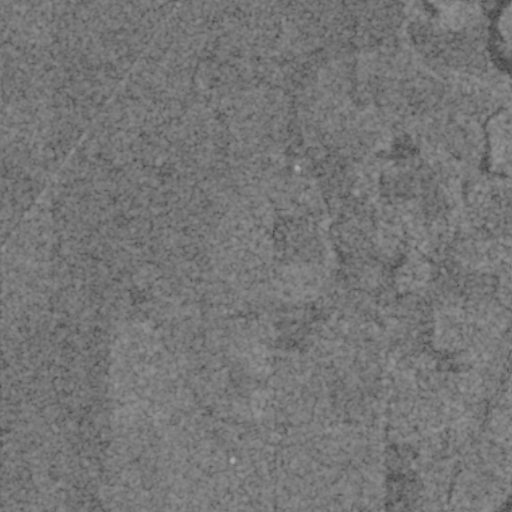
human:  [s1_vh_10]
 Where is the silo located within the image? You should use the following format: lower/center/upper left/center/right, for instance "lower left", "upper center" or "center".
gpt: The silo is located in the lower right of the image.
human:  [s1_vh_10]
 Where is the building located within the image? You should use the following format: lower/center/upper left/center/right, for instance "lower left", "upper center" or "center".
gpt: The building is located in the lower right of the image.
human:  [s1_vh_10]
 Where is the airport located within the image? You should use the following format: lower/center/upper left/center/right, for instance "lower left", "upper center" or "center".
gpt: There is no airport in the image.

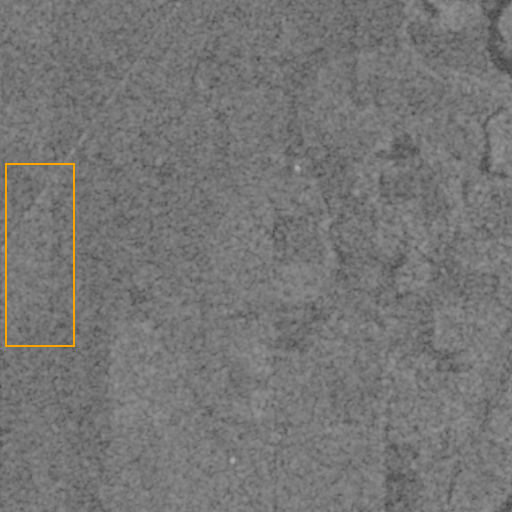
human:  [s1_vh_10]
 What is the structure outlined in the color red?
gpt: There is no red outline.
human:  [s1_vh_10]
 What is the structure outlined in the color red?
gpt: There is no structure outlined in red.